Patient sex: M
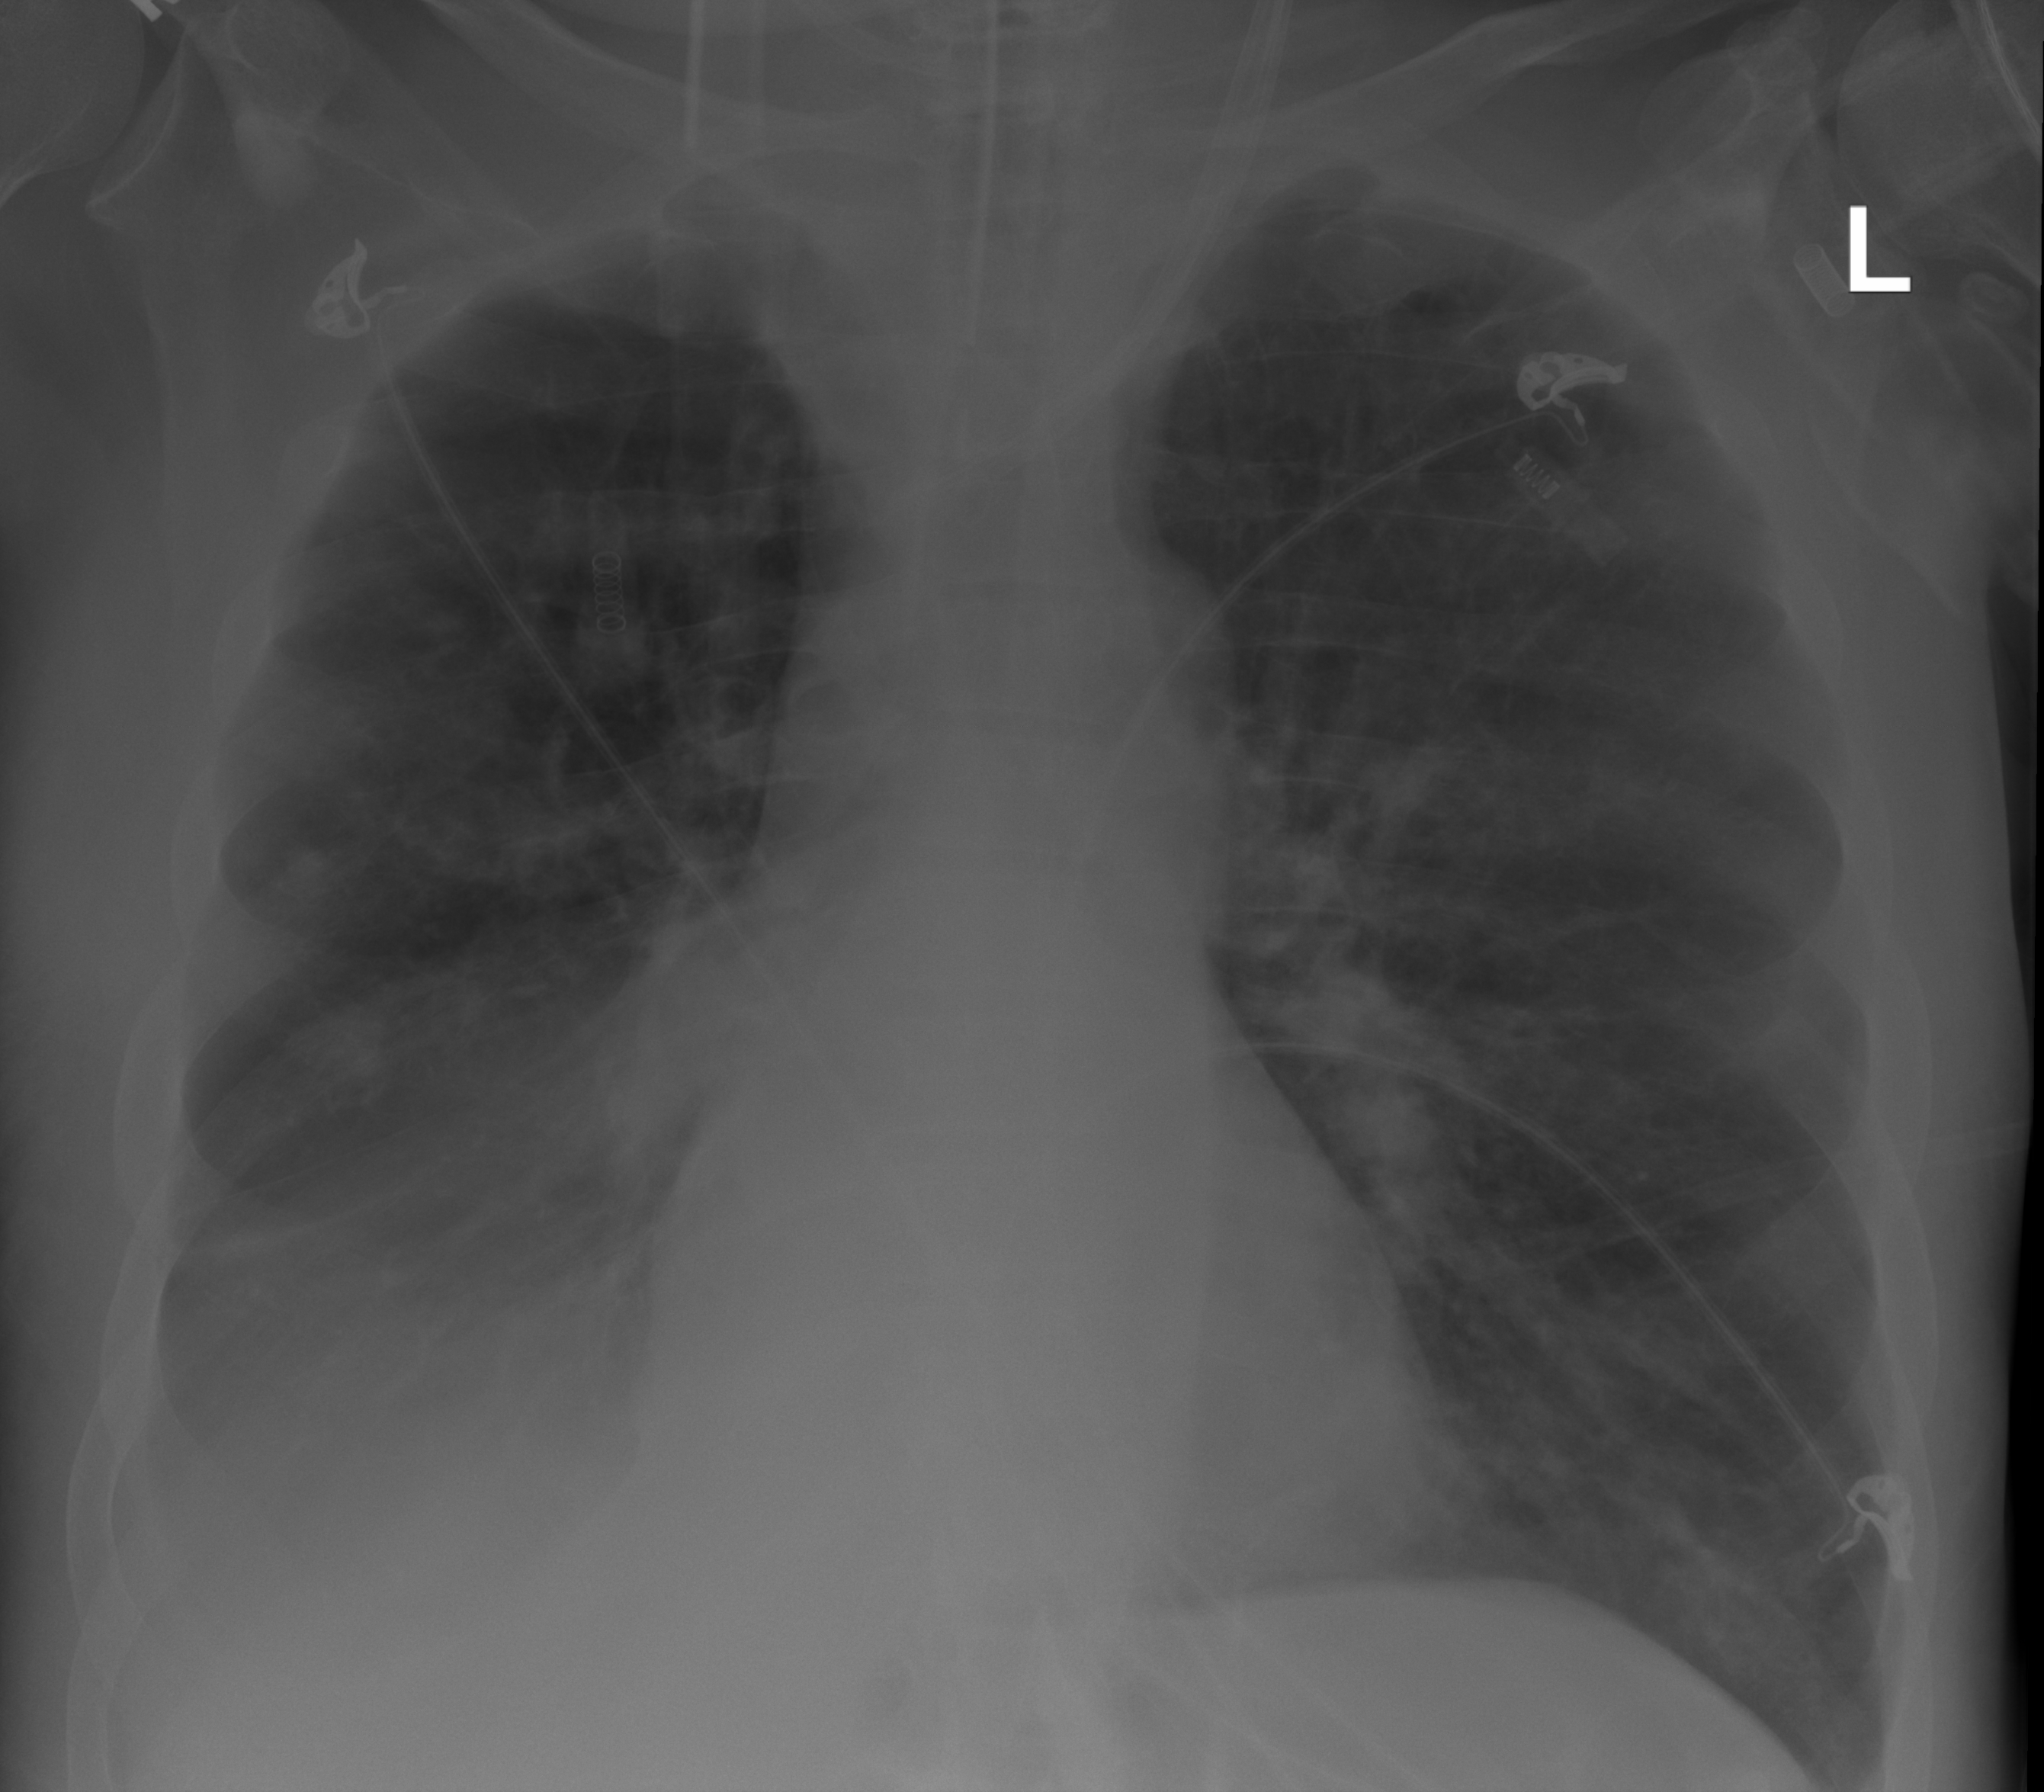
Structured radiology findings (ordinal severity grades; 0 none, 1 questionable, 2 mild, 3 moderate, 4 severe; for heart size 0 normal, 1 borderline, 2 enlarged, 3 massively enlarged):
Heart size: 0
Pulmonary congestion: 0
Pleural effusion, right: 3
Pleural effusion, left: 0
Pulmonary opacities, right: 2
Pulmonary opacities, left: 0
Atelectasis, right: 3
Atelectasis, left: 0